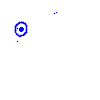
Particle: electron